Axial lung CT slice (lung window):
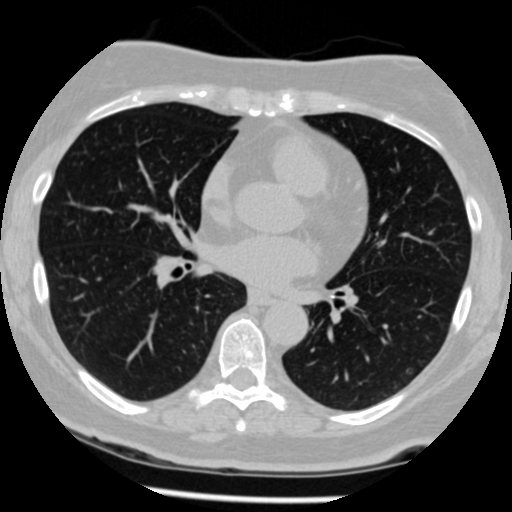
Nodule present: no